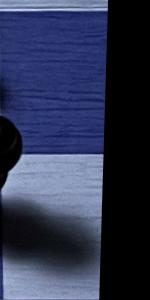
Label: Empty